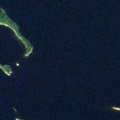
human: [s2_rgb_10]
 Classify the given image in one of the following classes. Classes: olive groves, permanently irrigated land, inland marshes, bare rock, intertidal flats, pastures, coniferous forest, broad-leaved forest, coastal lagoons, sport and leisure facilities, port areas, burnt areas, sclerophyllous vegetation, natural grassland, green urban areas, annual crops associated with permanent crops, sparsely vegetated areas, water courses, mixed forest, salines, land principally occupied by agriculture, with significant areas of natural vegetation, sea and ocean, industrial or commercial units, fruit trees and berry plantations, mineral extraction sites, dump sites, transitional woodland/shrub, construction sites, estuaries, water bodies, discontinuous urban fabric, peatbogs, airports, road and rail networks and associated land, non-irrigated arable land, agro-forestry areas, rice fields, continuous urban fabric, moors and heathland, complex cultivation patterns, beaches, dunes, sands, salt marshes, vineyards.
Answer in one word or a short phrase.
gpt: coniferous forest, water bodies